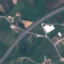
Land use / land cover: Highway